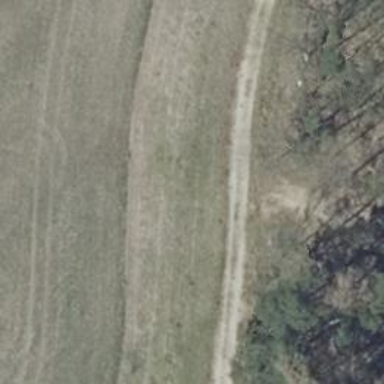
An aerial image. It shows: Ground path.